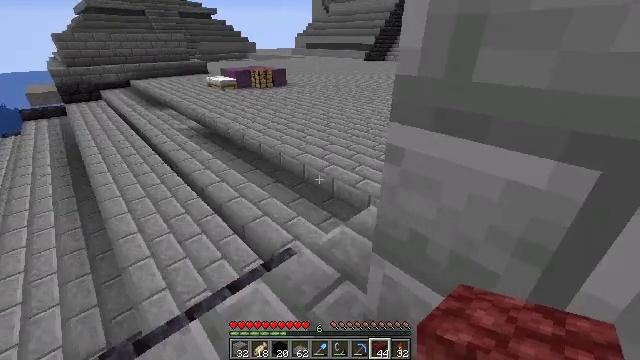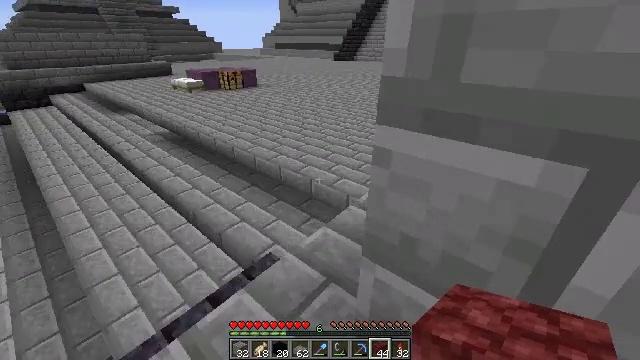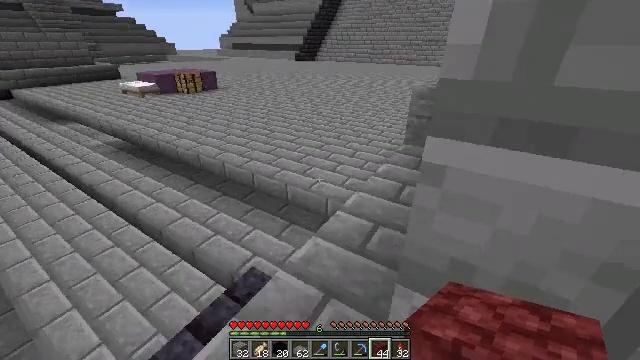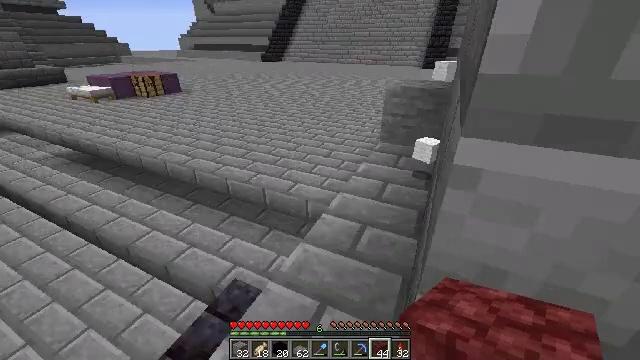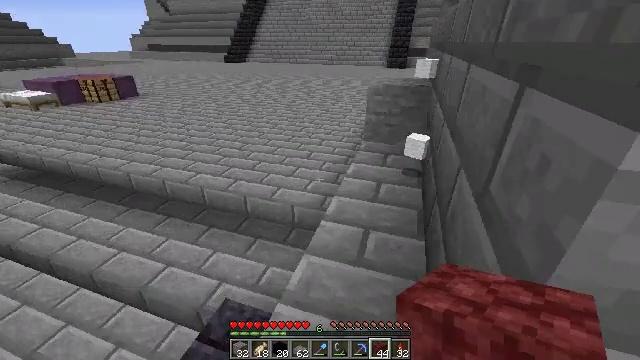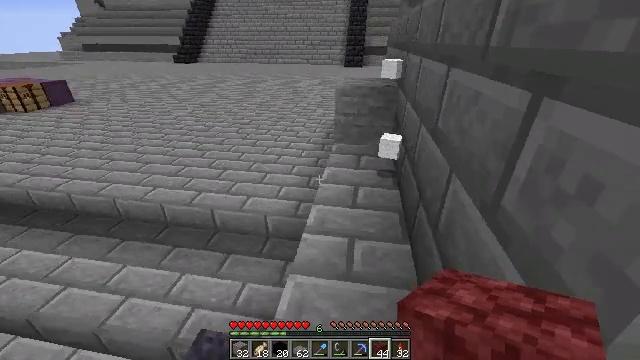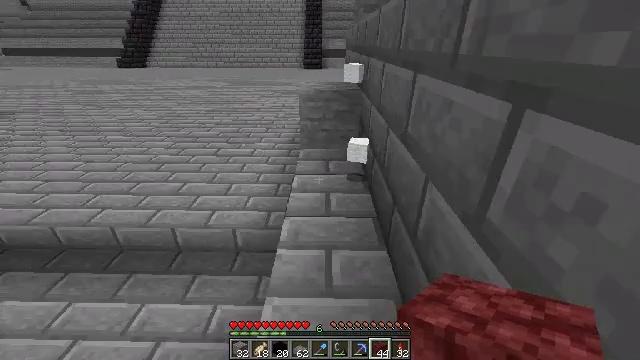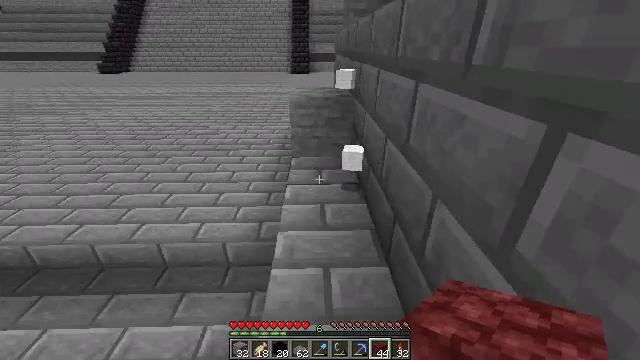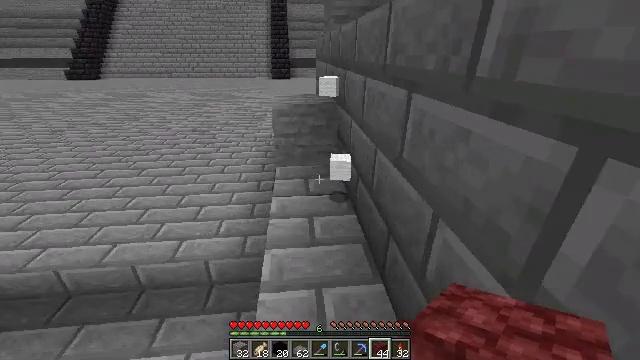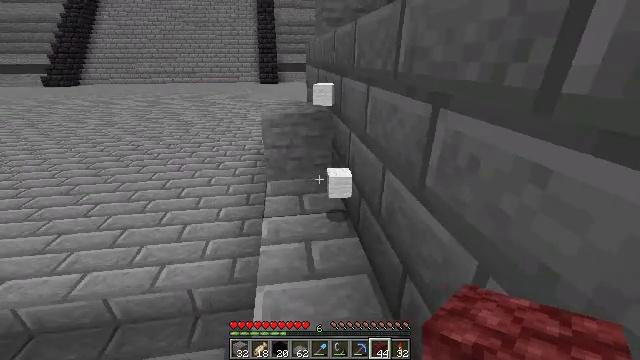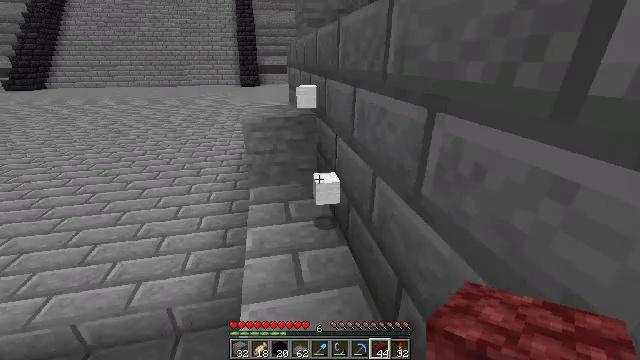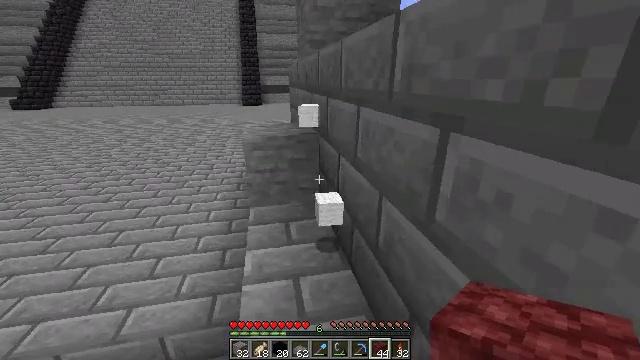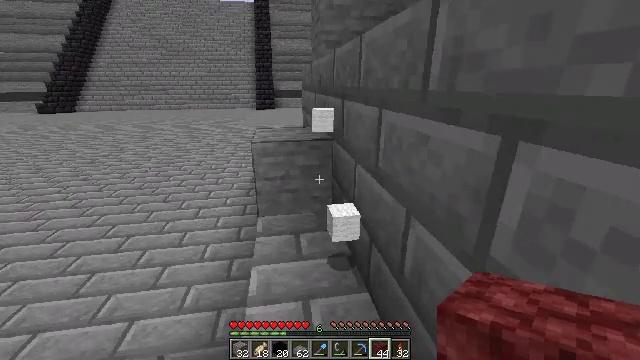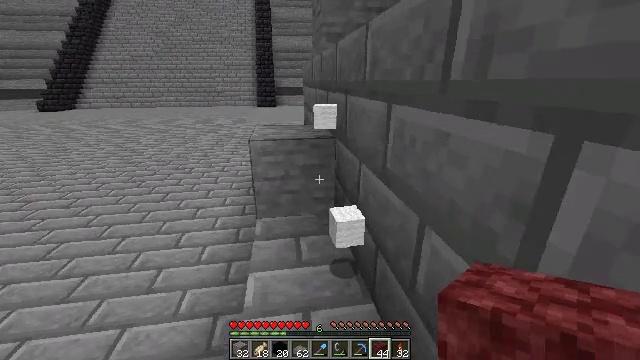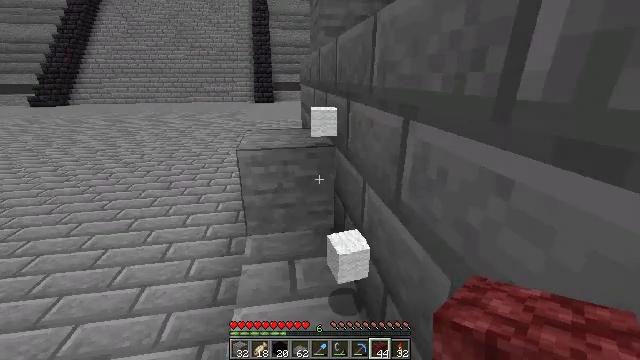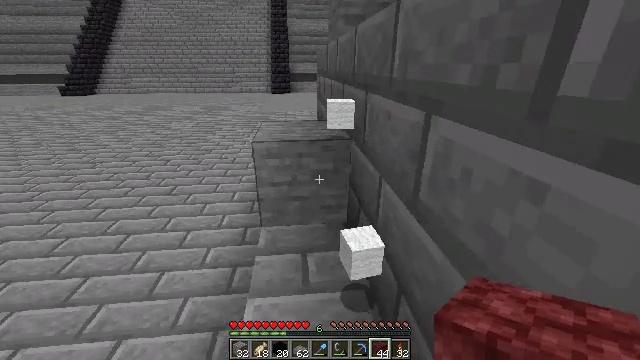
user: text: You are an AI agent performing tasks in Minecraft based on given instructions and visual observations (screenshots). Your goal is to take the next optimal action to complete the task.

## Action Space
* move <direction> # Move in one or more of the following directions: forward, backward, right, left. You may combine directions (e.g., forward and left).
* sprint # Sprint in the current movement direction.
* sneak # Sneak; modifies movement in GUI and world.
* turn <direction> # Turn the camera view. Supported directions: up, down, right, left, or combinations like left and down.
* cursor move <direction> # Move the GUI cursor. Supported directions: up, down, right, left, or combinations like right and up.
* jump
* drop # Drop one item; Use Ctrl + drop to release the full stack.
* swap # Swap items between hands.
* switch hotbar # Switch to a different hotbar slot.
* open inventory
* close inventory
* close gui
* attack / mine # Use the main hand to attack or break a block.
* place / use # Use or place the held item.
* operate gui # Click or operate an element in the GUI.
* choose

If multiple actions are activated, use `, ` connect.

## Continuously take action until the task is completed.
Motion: motion action
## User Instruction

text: Craft white concrete powder with the right recipe in the crafting table.
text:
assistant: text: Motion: move forward and move left, turn right
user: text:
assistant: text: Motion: move forward and move left, turn right
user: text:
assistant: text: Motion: move forward and move left, turn right
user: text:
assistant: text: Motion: move forward and move left, turn right
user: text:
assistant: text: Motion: move forward, turn right
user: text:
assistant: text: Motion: move forward, turn right
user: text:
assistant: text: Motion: move forward, turn right
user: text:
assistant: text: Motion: move forward, turn right and up
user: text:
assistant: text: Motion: move forward, turn right
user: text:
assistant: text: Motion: move forward, turn right
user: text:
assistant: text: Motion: move forward, turn up
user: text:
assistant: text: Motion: move forward, turn left
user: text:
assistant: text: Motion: move forward
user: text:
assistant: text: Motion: move forward
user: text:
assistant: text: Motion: move forward, turn left and down
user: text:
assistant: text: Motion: move forward, turn left
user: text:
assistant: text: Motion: move forward, turn right
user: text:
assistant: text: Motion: move forward
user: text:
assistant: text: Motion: move forward
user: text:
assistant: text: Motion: move forward
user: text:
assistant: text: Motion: move forward, turn right
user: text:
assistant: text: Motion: move forward, turn right, jump
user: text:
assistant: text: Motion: move forward, turn right, jump
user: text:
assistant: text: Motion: move forward, turn right, jump
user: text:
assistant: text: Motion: move forward, turn right, jump
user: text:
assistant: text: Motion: move forward, turn right
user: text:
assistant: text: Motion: turn right
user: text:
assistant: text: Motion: turn right
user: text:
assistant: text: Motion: turn right
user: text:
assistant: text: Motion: turn right